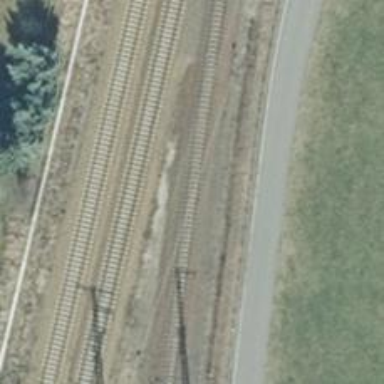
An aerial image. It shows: Railway milestone.